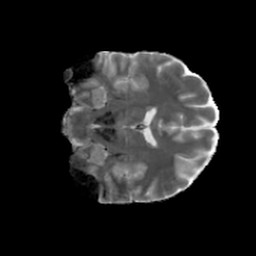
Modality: MD
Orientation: coronal
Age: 25
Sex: female
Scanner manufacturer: siemens
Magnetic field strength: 6.98 T
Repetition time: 7.776 s
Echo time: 0.076 s